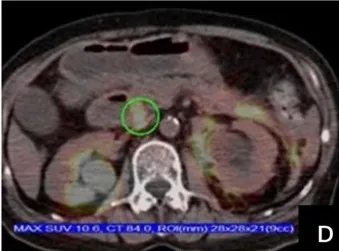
Examinations and histopathological results during work-up of the patient. PET/CT revealed duodenal wall was thickened and identified as metabolically active lesions (SUVmax=10.6).
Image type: radiology (pet)